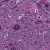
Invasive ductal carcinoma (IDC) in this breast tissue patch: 1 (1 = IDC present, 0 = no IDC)